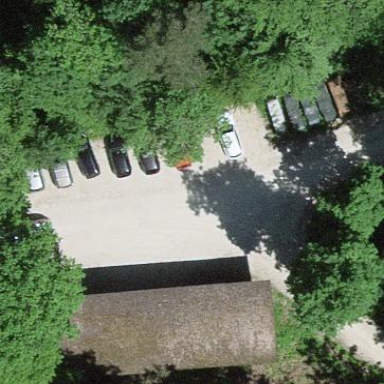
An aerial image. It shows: Unpaved street side parking area.